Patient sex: M
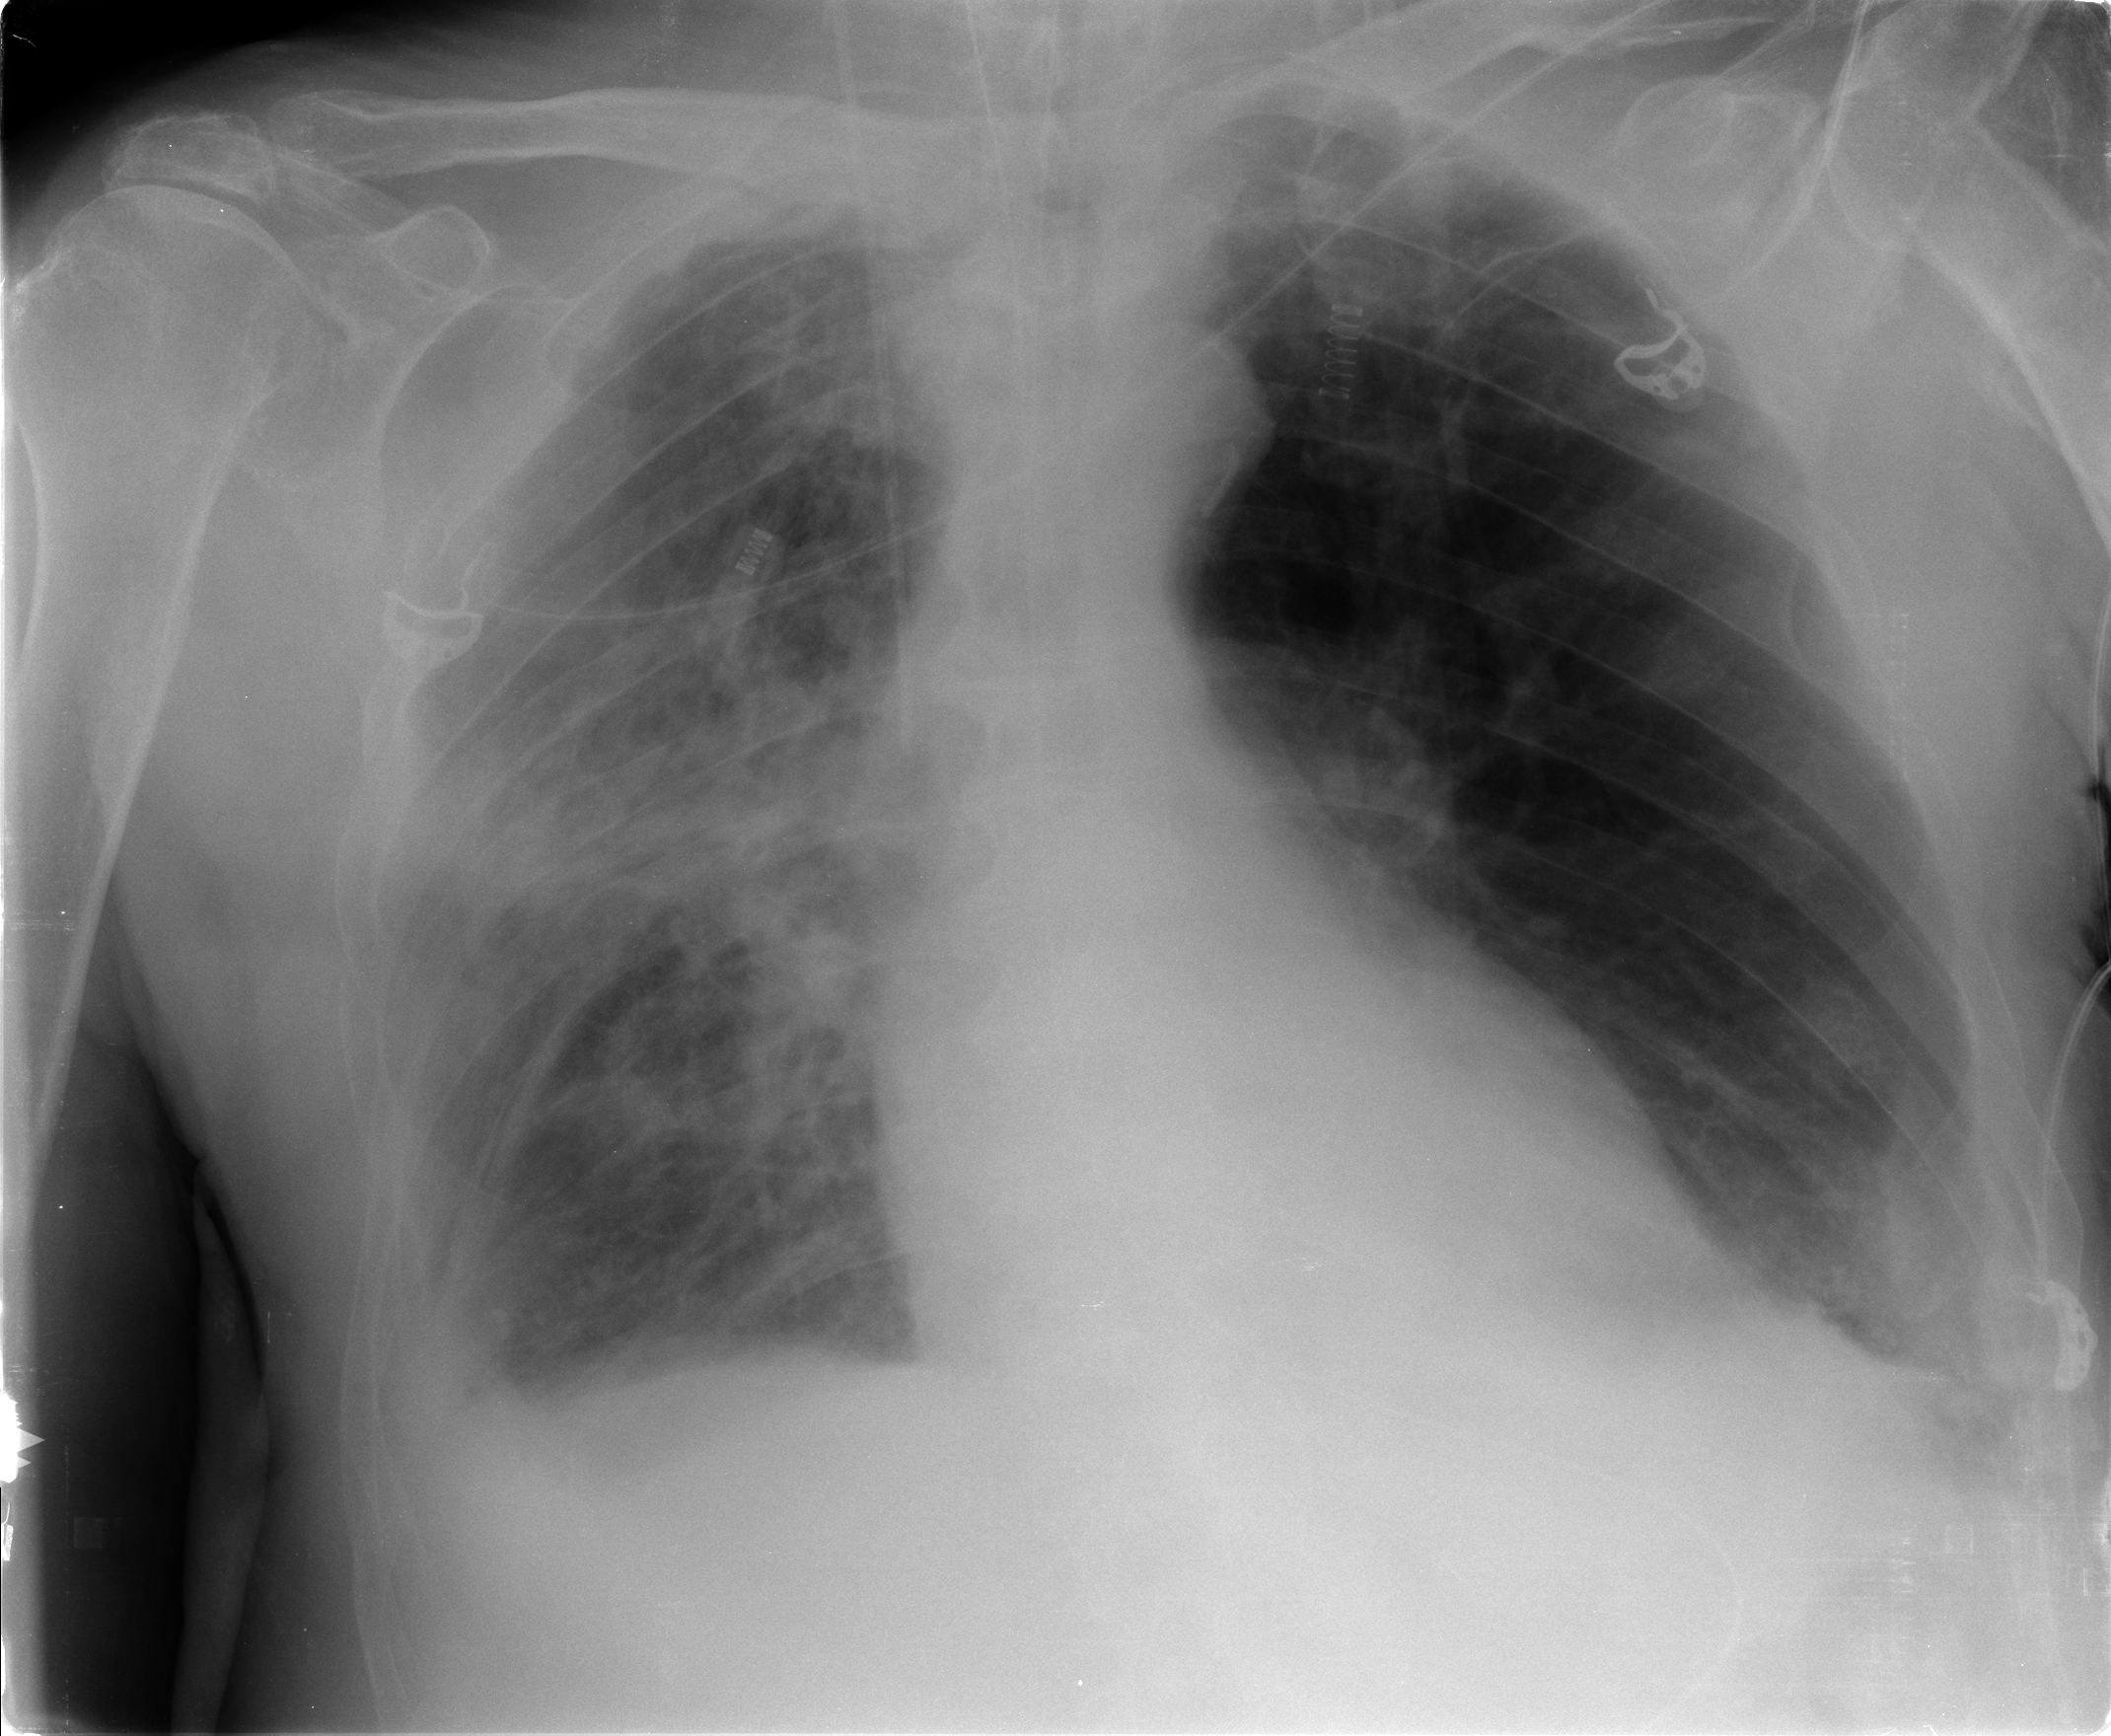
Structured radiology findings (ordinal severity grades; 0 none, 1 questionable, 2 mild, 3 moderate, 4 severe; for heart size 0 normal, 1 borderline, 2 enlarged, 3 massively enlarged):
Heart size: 0
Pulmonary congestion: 2
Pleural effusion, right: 2
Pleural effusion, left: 2
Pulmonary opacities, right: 3
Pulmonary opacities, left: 2
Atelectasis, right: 3
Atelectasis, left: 2